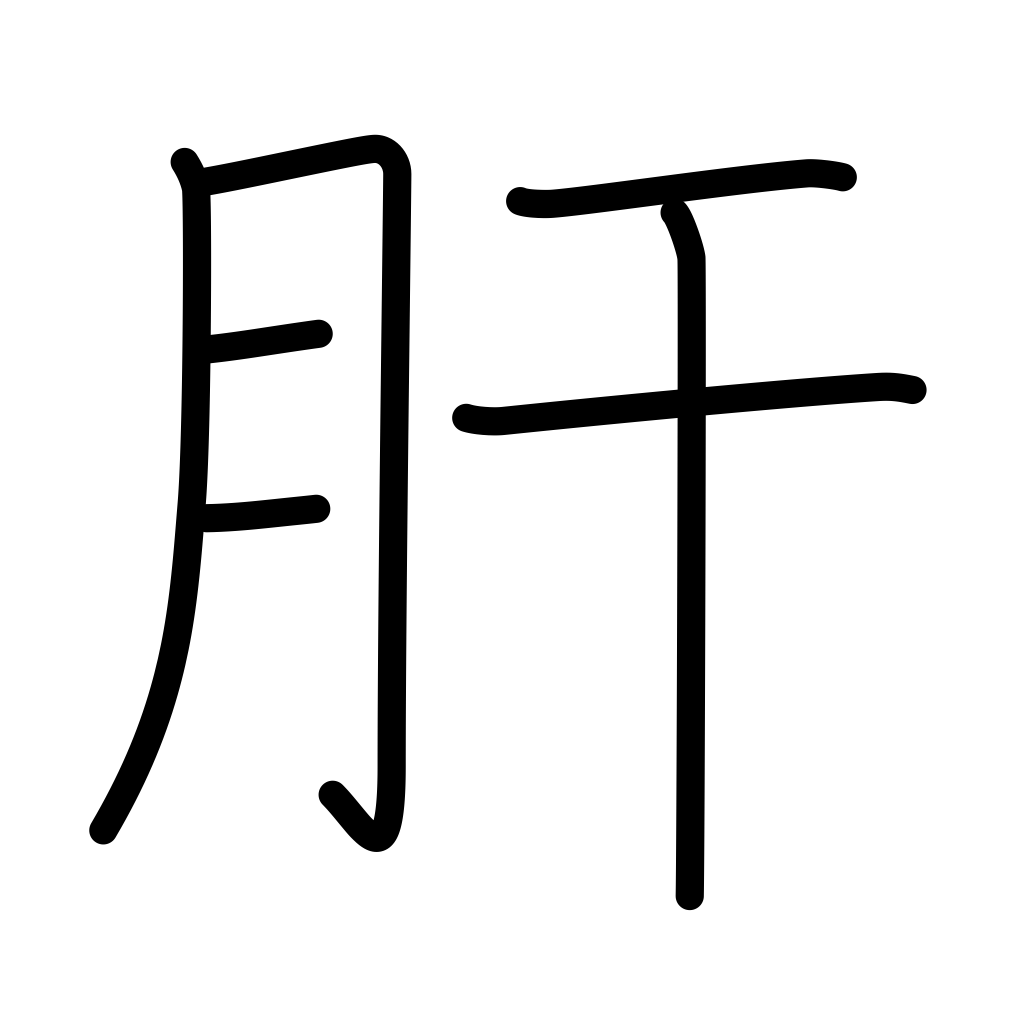
Meaning: liver, pluck, nerve, chutzpah